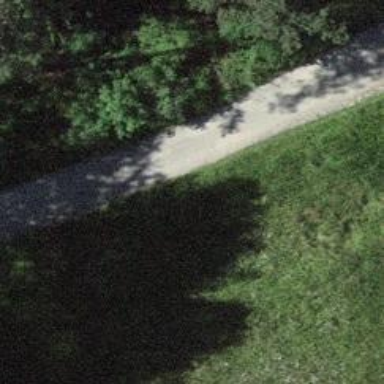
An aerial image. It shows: Service road with gravel surface.